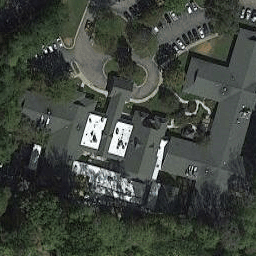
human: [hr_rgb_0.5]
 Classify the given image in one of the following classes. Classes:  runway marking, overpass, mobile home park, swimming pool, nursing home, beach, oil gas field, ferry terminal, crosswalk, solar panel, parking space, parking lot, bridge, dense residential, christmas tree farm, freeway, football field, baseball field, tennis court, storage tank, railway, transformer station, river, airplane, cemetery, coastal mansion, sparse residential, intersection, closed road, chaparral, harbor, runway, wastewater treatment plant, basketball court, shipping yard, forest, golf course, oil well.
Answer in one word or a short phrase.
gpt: nursing home